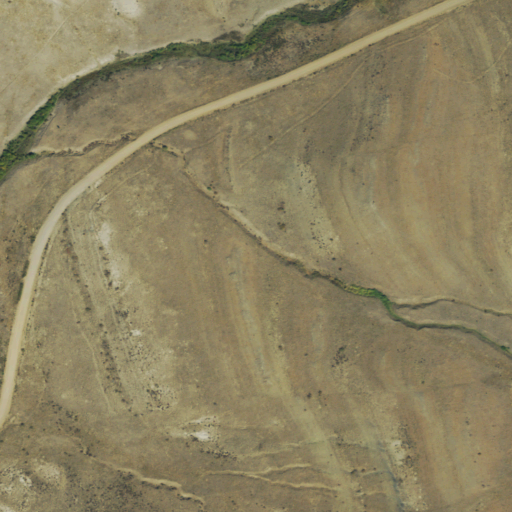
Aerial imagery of valley in Colorado named Futurity Gulch containing shrub, grassland, and woody wetlands